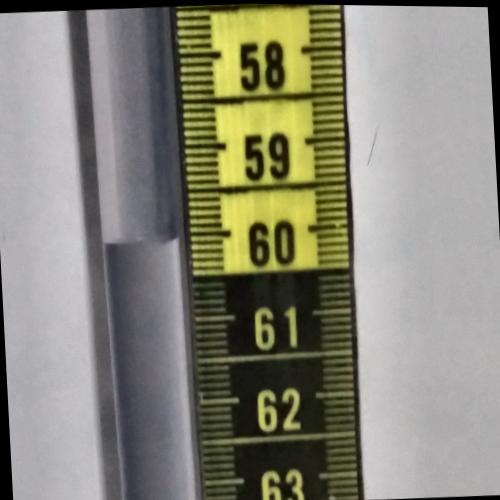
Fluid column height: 60.0 cm